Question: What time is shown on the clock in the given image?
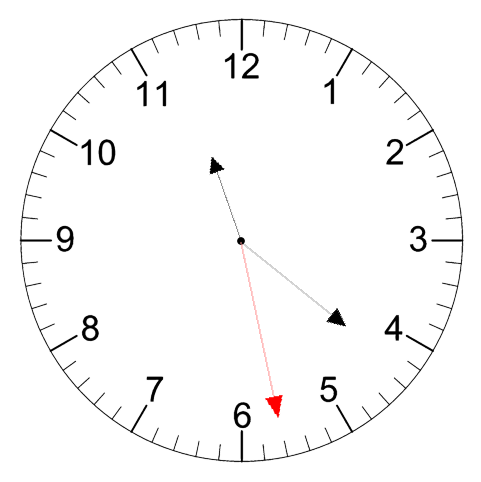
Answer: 11:21:28